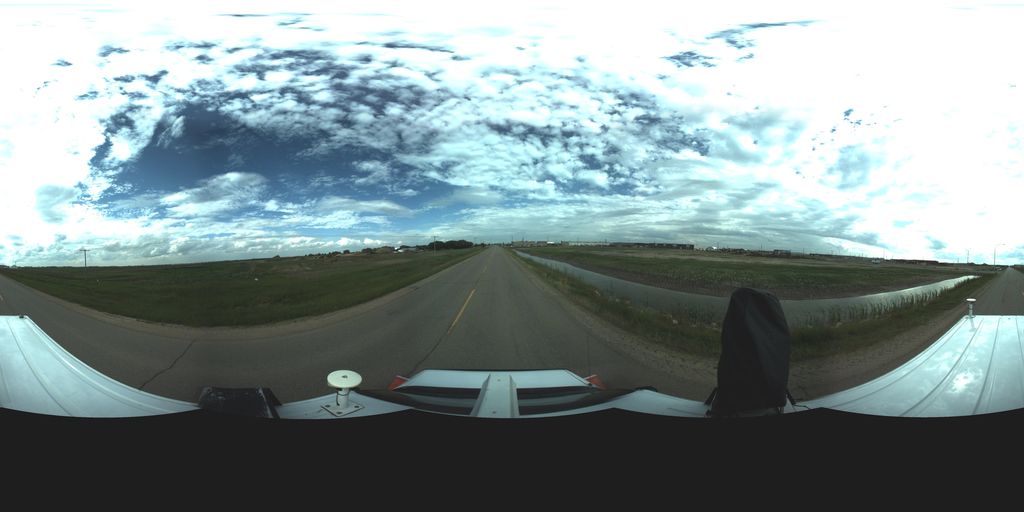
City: saskatoon